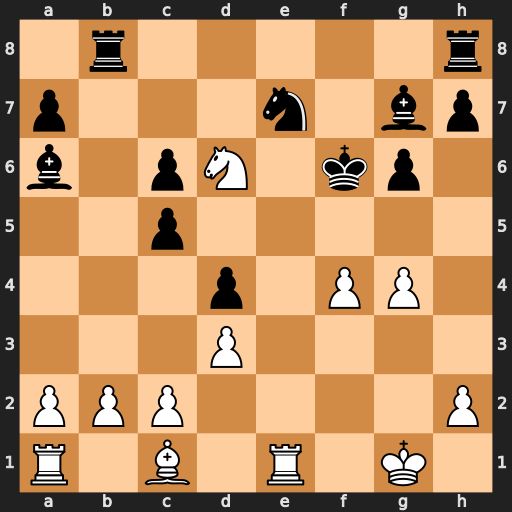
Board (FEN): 1r5r/p3n1bp/b1pN1kp1/2p5/3p1PP1/3P4/PPP4P/R1B1R1K1
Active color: w
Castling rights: -
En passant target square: -
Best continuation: g5#